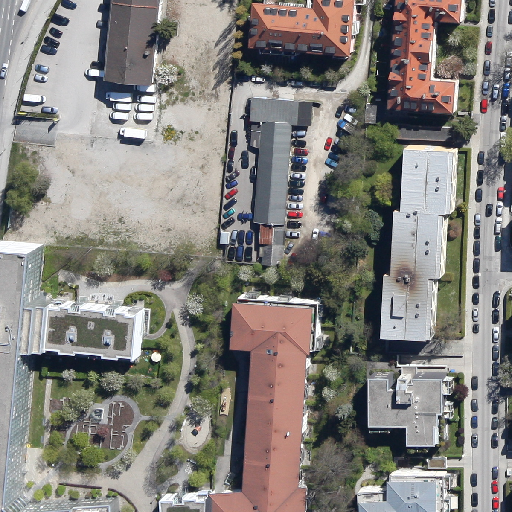
Referring expression: car in the parking area